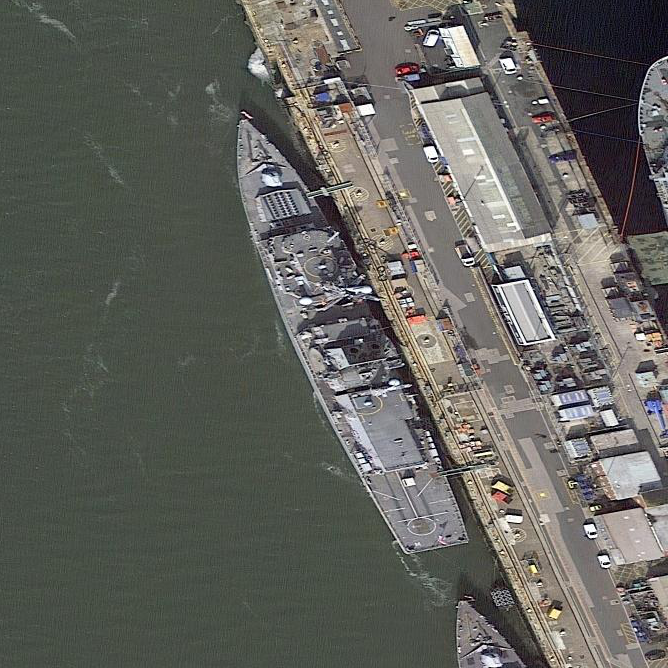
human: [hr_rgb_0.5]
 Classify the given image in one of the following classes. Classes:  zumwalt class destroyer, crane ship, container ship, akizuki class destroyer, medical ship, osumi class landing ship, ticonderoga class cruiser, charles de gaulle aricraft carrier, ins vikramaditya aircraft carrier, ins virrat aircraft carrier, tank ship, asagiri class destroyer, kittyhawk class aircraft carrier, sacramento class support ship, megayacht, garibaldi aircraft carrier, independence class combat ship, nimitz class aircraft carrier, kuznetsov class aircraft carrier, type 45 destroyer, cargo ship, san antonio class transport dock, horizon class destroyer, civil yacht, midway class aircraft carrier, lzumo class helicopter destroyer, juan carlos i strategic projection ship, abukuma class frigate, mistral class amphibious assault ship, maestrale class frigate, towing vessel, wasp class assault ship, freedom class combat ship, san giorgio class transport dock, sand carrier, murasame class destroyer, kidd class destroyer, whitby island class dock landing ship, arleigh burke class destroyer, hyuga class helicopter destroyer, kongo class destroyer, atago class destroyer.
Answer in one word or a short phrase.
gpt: Type 45 destroyer